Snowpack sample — Buffalo Mountain, Silverthorne, Colorado, USA (1/25/25, 10:11 AM MST)
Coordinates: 39.6222, -106.1139
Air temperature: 22 °F
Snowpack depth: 110 cm
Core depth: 30 cm
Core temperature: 42.8 °F
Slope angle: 12°, slope face: 102°
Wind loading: high
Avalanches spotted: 0
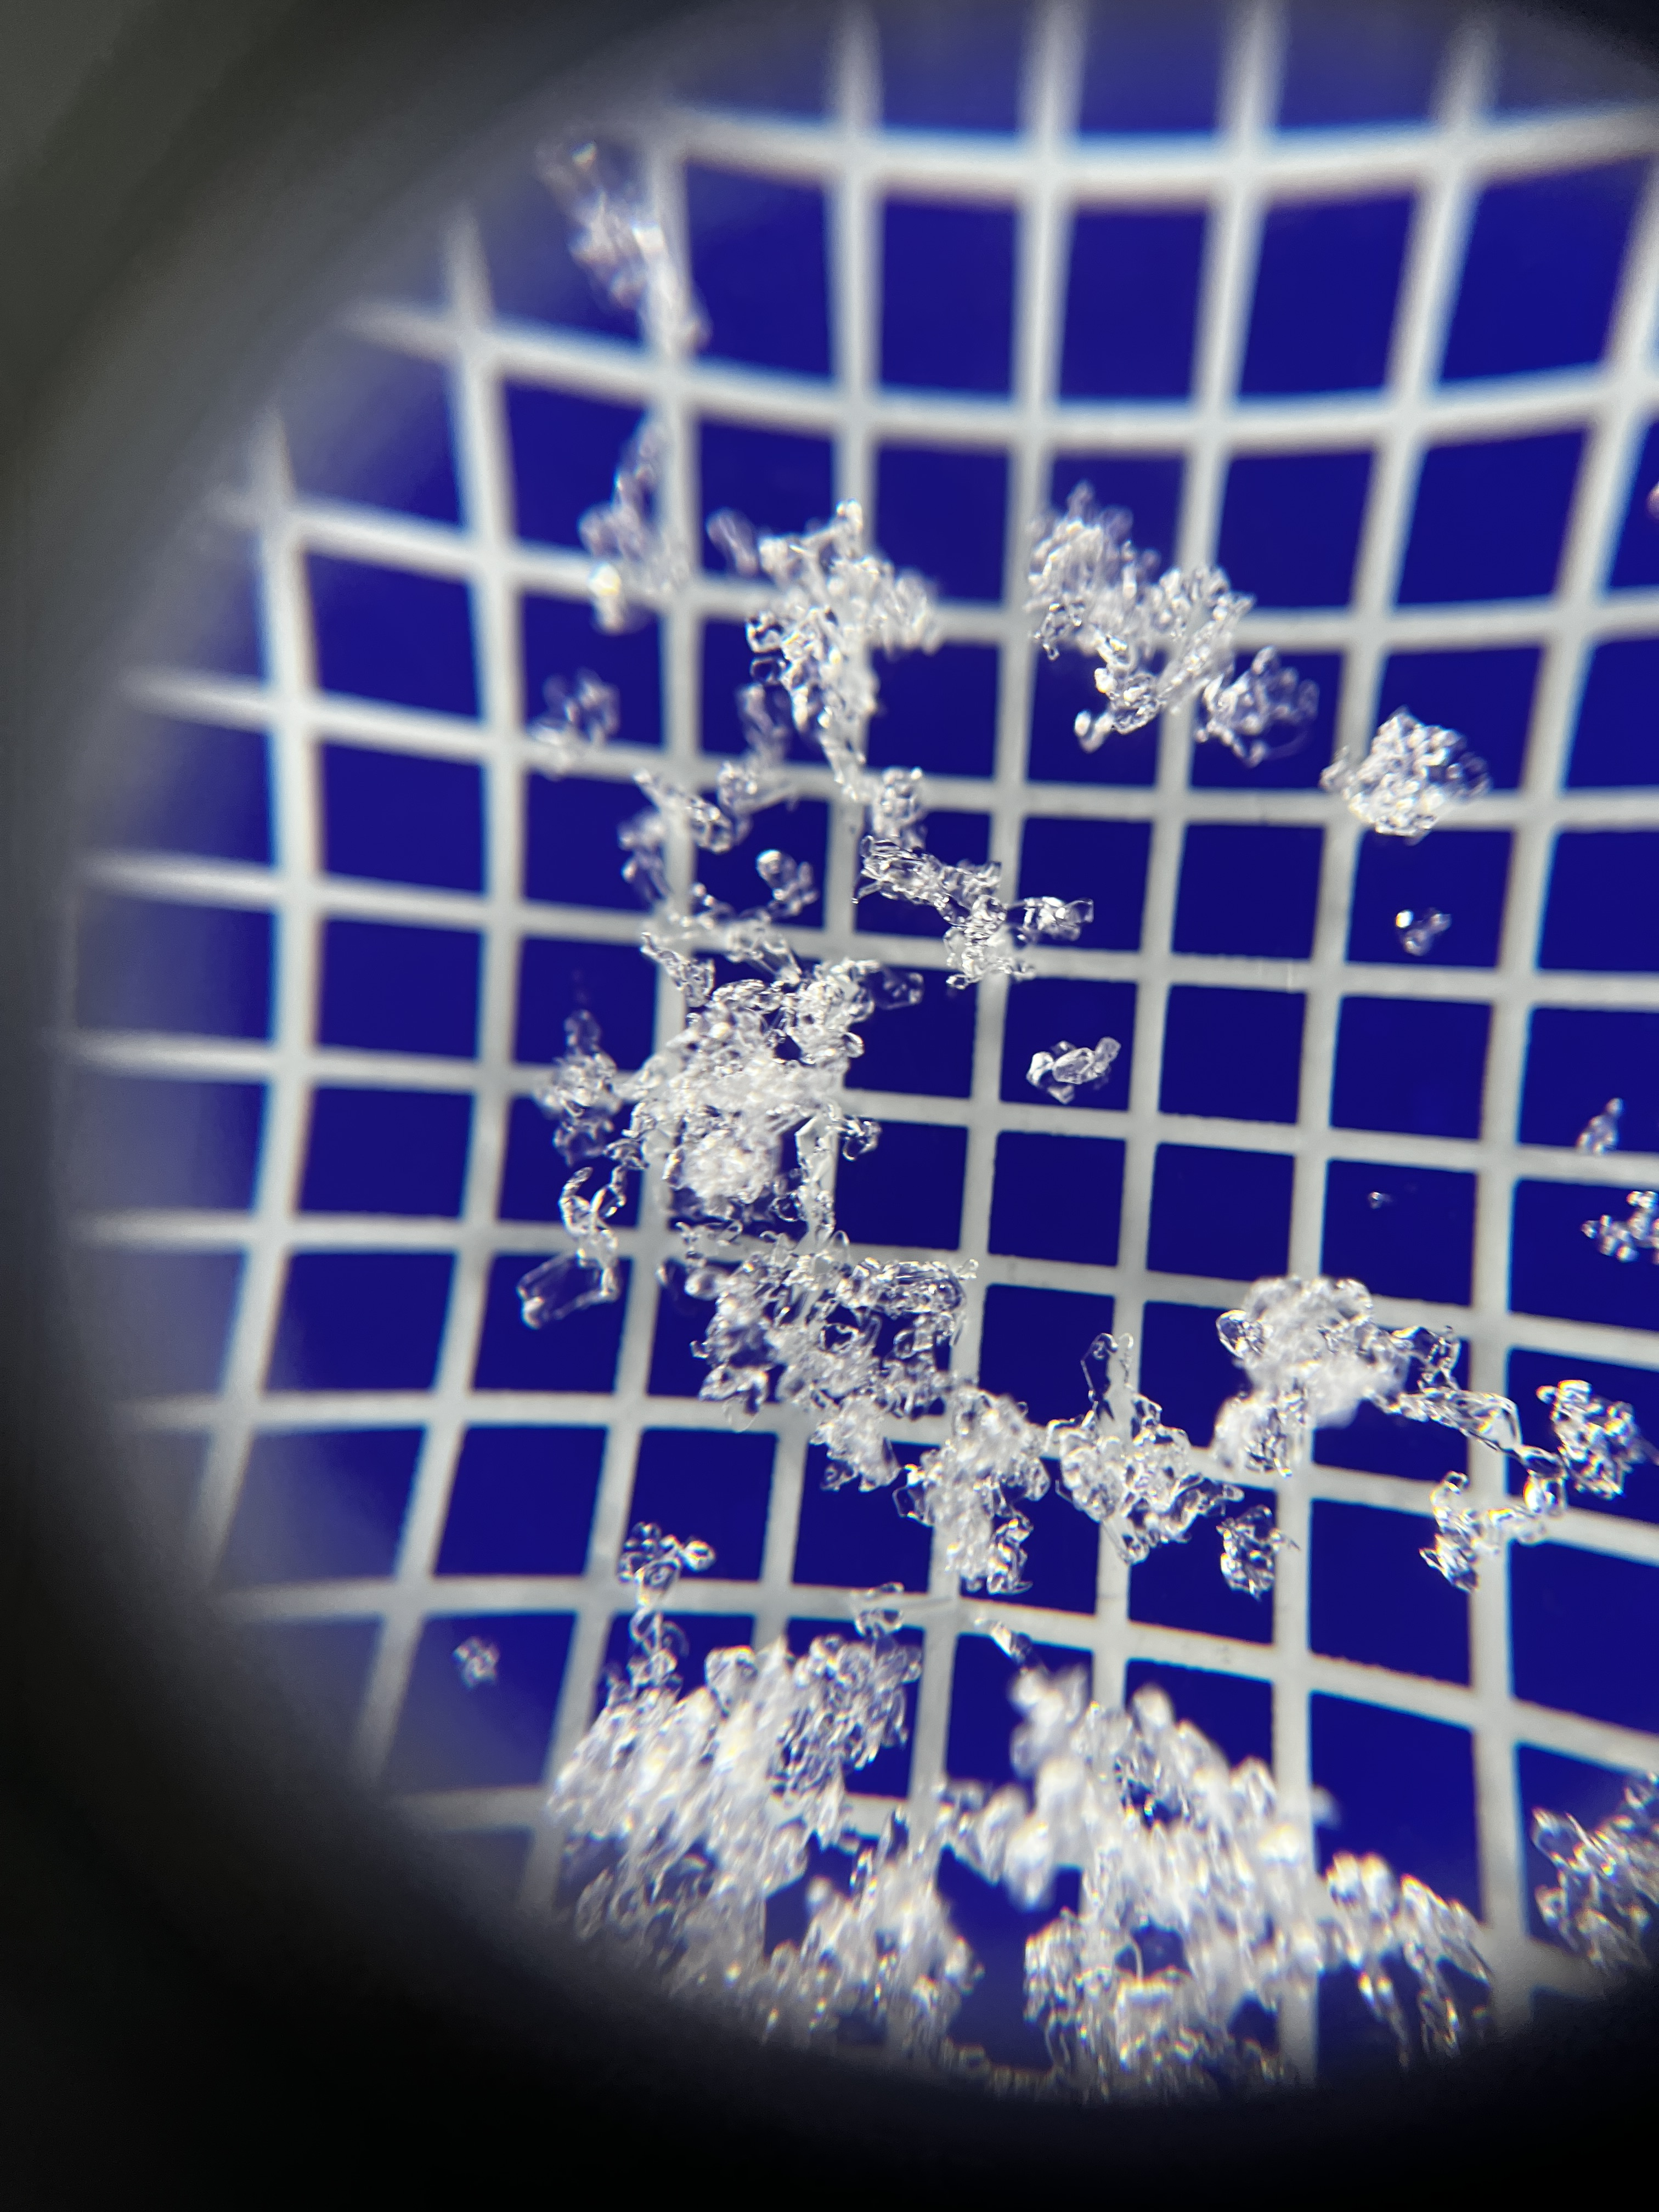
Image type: magnified_profile
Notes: No avalanches nearby, collected on the outskirts of a fire break 15 meters from the treeline, on way to Buffalo and Red Mountain